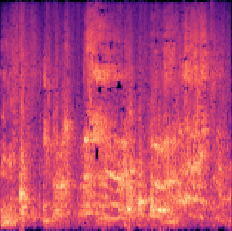
Sound class: Pig